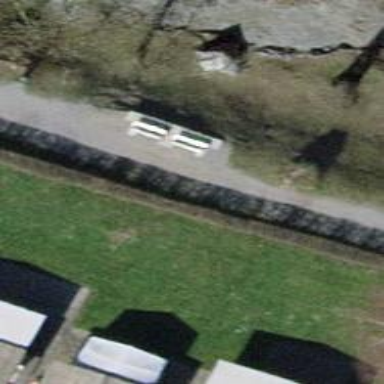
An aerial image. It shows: Bench.